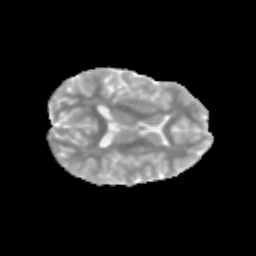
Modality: MD
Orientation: axial
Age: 10
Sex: female
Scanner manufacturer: siemens
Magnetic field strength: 3 T
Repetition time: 3.8 s
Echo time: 0.07 s